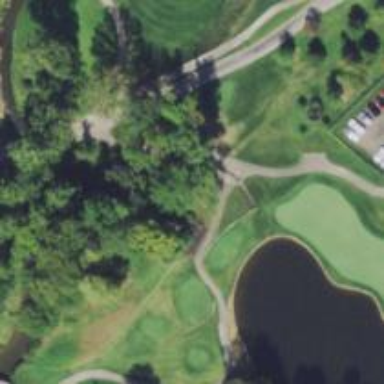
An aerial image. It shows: Footway that doubles as golf path.